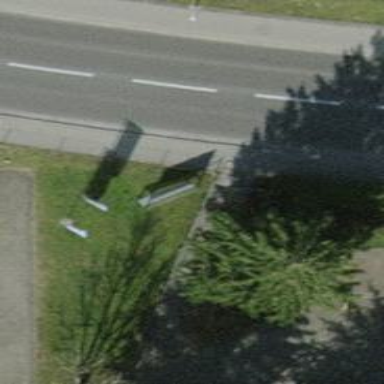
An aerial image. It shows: Cycle barrier.